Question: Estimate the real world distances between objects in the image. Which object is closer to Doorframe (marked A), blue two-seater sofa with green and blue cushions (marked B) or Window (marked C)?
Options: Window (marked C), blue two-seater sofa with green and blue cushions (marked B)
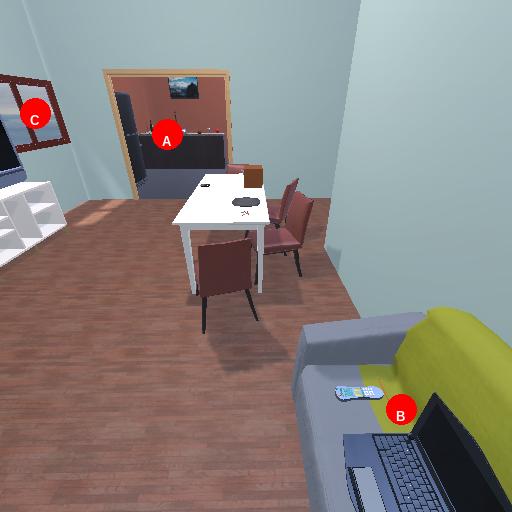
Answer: Window (marked C)